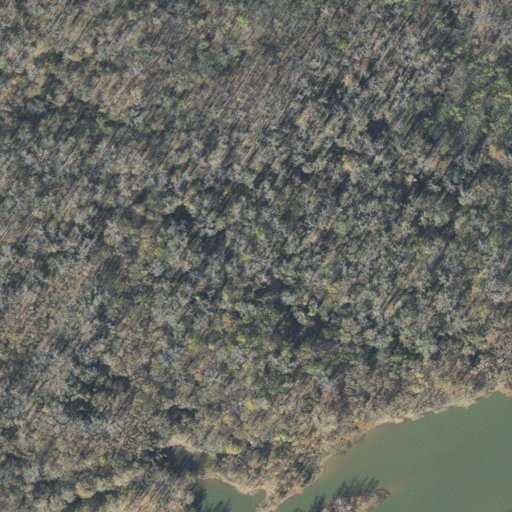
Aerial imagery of island in Arkansas named Skaggs Island containing herbaceous wetlands, open water, woody wetlands, and pasture